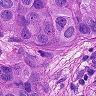
Metastatic tissue present: yes